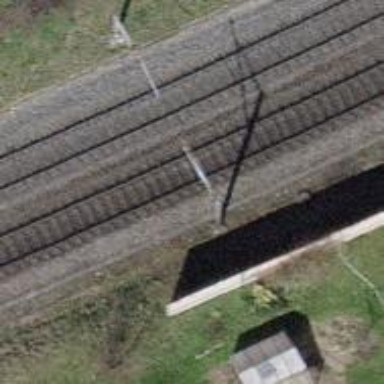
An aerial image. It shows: Railway track with contact line for electrification.